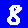
Digit: 8